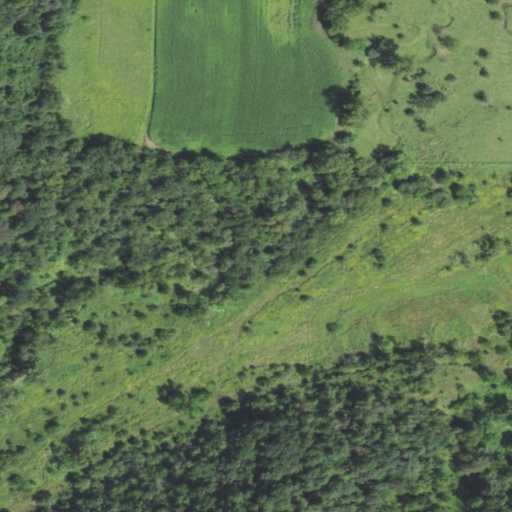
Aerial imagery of valley in Minnesota named Selke Valley containing deciduous forest, pasture, cultivated crops, mixed forest, and grassland